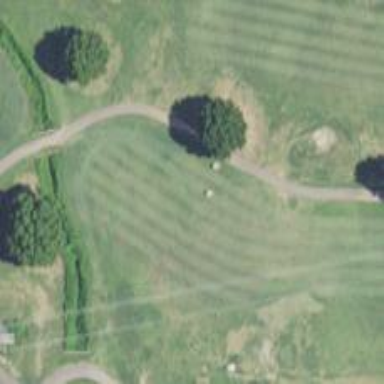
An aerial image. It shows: Golf hole.